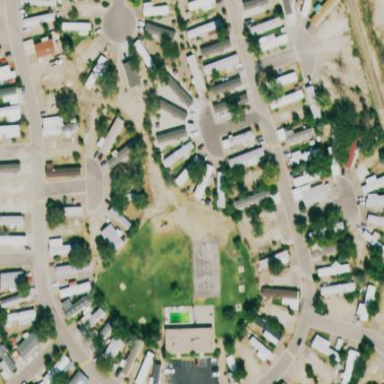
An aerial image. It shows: Residential area designated as trailer park.